Question:
In the red box following status show for the modules.. can anyone help me.. Thanks advance
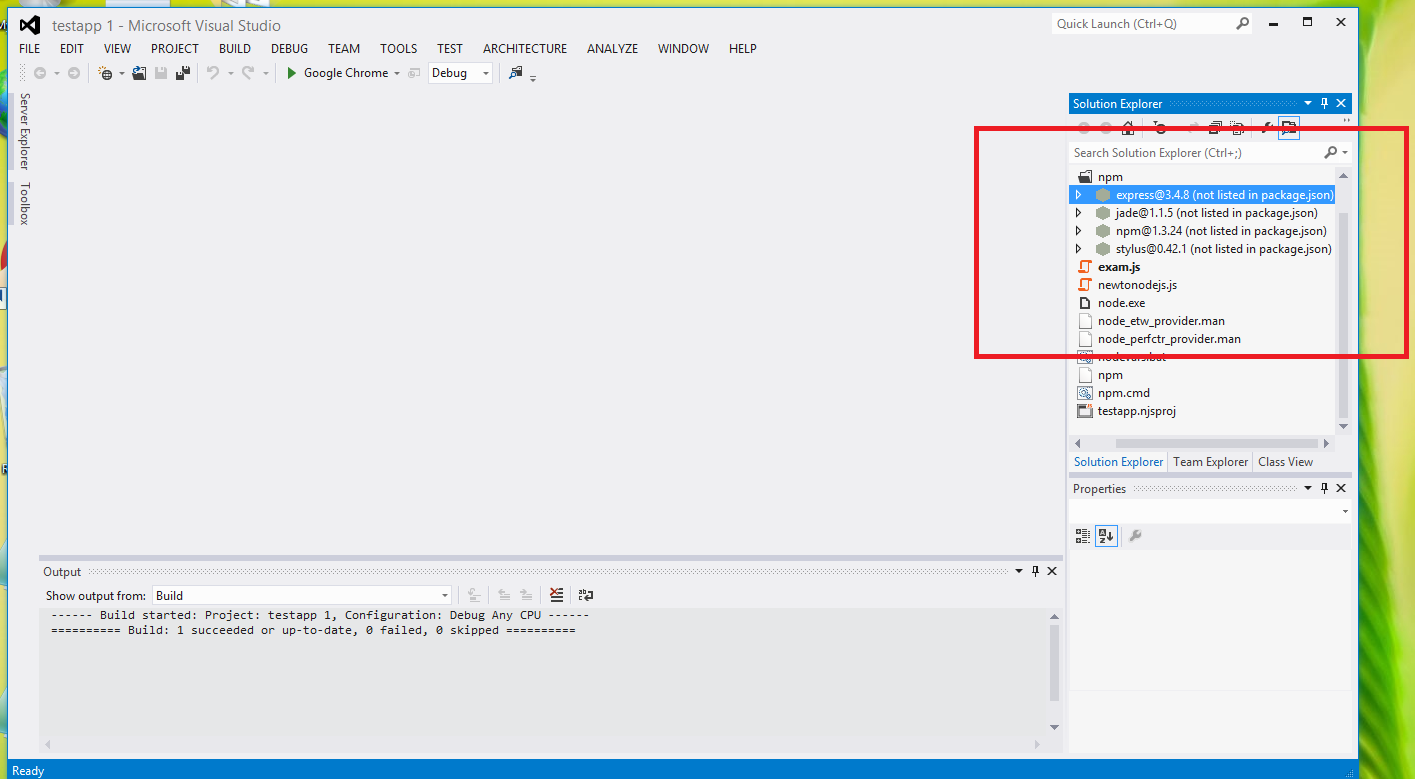
Answer: Open up command prompt and cd into the project directory (you can right-click the project in Solution Explorer and choose 'Open command prompt from here...').
Type 'npm init' and fill in the fields when prompted (or hit 'Enter' to take the default). The output should look something like this...
'''
C:\Anthony\Demo\ExpressApp1\ExpressApp1>npm init
This utility will walk you through creating a package.json file.
It only covers the most common items, and tries to guess sane defaults.
See 'npm help json' for definitive documentation on these fields
and exactly what they do.
Use 'npm install <pkg> --save' afterwards to install a package and
save it as a dependency in the package.json file.
Press ^C at any time to quit.
name: (ExpressApp1)
version: (0.0.0)
description:
entry point: (app.js)
test command:
git repository:
keywords:
author:
license: (ISC)
About to write to C:\Anthony\Demo\ExpressApp1\ExpressApp1\package.json:
{
"name": "ExpressApp1",
"version": "0.0.0",
"description": "",
"main": "app.js",
"dependencies": {
"express": "~3.4.4",
"jade": "~1.1.5",
"stylus": "~0.42.2"
},
"devDependencies": {},
"scripts": {
"test": "echo "Error: no test specified" && exit 1"
},
"author": "",
"license": "ISC"
}
Is this ok? (yes)
'''
If for some reason 'npm init' doesn't work, you can save the following text into a file called 'package.json' in the root of your project and update the values to match the packages in your project.
'''
{
"name": "ExpressApp1",
"version": "0.0.0",
"description": "",
"main": "app.js",
"dependencies": {
"express": "~3.4.4",
"jade": "~1.1.5",
"stylus": "~0.42.2"
},
"devDependencies": {},
"scripts": {
"test": "echo "Error: no test specified" && exit 1"
},
"author": "",
"license": "ISC"
}
'''
A third option is to delete the 'npm_modules' folder in the project. Then you can right click on the 'npm' "folder" in Solution Explorer, select 'Manage npm modules...', and reinstall the packages. Installing them this way should create a 'package.json' for you.